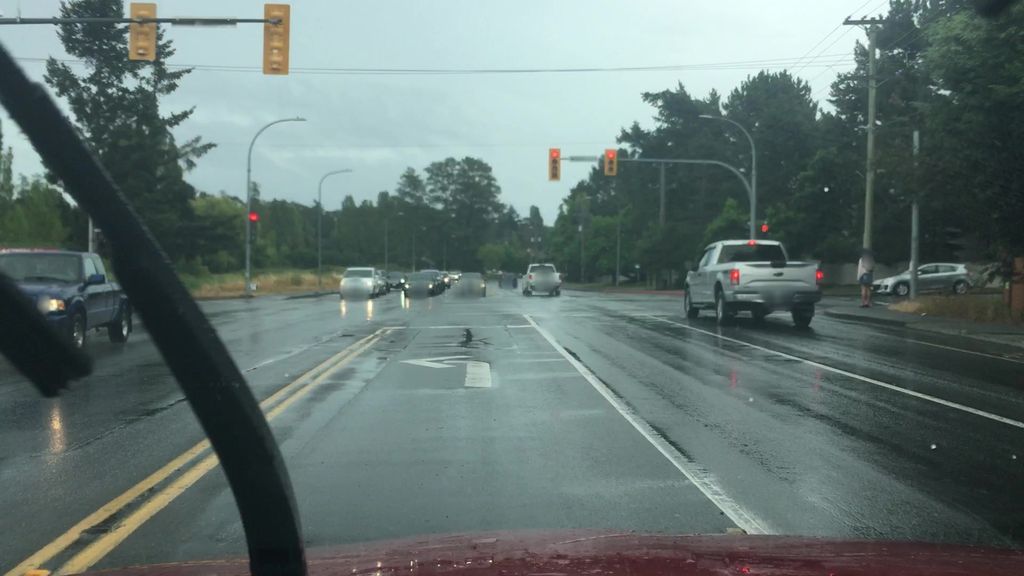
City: victoria